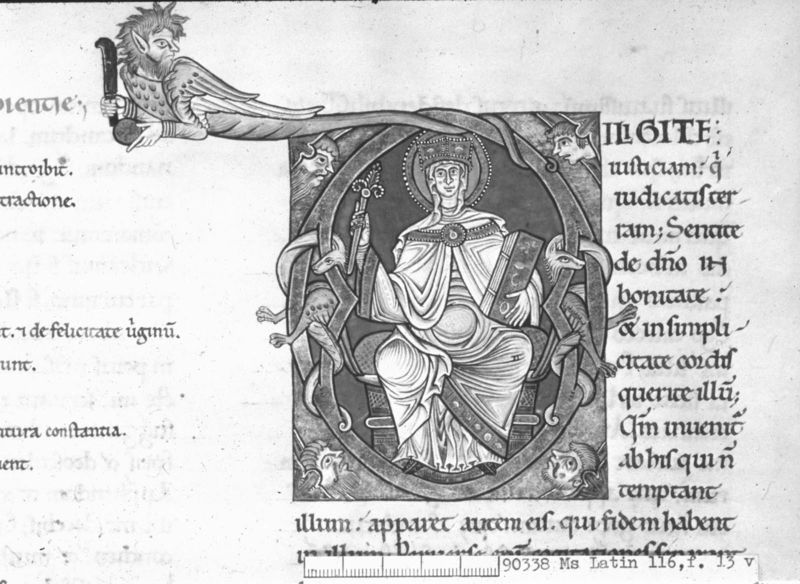
Titel: Miniatur
Institution: Paris, Bibliothèque Nationale
Schlagwörter: flügel, mann, weiß, grau, kleid, köpfe, schwarz, tiere, malerei, gesichter, bibel, gewand, krone, ohren, engel, schrift, könig, verzierung, buch, kloster, kreuz, schwert, text, initiale, dämon, heiligenschein, christus, teufel, königin, heilig, maria, fraktur, satan, zepter, drohen, latein, initial, buchmalerei, beelzebub, skriptorium, o, unziale, halbunziale